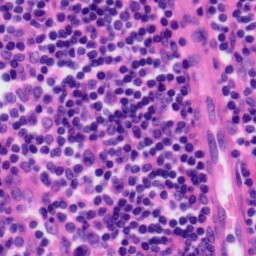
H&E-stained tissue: Tonsil